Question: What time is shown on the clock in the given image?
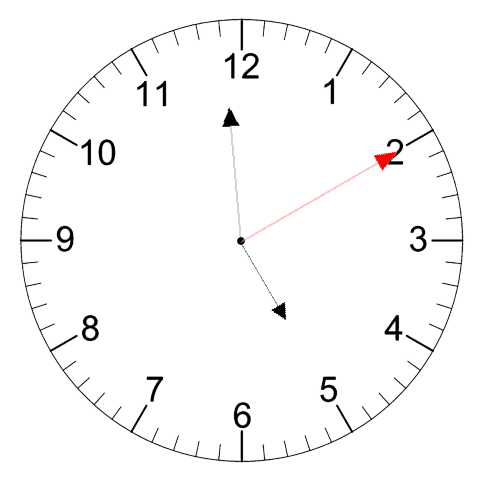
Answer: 04:59:10